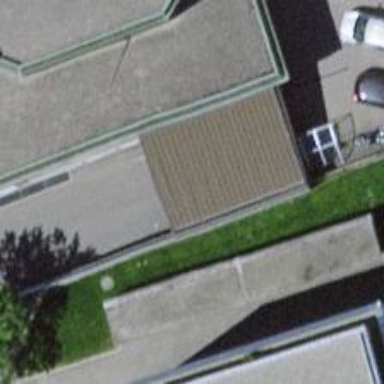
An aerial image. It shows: Parking entrance.